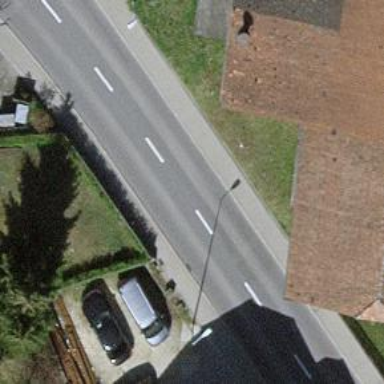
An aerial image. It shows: Tertiary road with separate sidewalks on both sides.